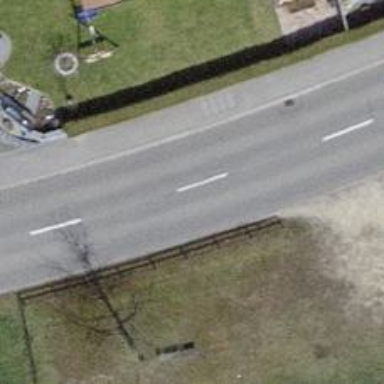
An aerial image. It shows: Tertiary road with asphalt surface and sidewalk on the left.